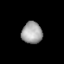
Tissue: lung
Cell type: Epithelial cells
Senescence score: 0.1277
Nuclear area (px): 440
Mean DAPI intensity: 161.243